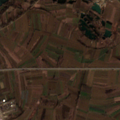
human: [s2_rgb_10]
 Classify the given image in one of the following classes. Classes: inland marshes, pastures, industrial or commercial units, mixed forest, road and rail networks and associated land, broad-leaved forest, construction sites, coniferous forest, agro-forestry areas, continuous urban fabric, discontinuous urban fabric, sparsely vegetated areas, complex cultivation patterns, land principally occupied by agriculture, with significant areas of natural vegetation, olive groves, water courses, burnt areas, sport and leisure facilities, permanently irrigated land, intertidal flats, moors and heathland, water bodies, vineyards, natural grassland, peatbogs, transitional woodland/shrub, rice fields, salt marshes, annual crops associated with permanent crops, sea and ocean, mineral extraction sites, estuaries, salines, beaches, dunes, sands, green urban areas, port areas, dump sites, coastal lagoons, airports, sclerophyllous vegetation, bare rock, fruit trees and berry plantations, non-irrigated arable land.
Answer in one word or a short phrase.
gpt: industrial or commercial units, mineral extraction sites, non-irrigated arable land, water courses